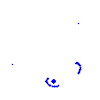
Particle: proton